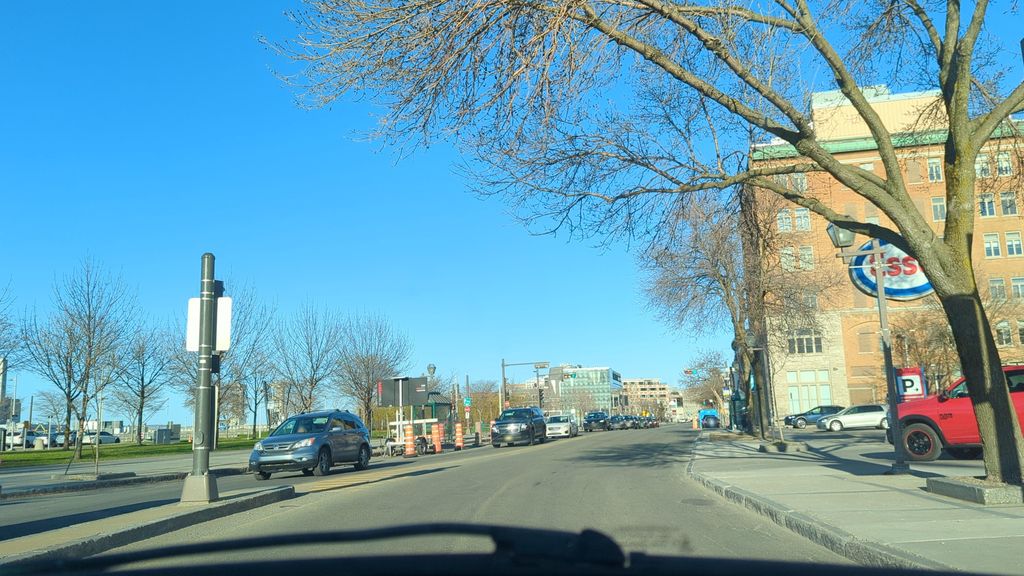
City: quebec_city